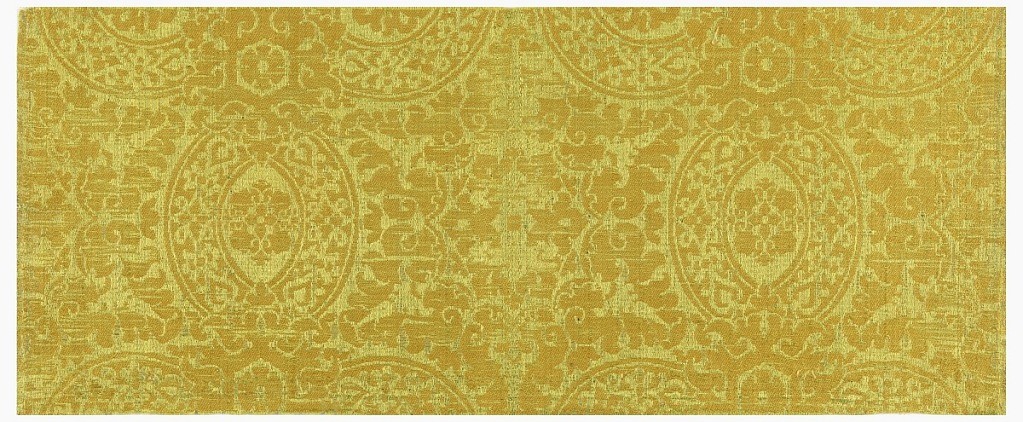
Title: Fragment
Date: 16th century
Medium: silk, linen Technique: plain compound satin
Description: Circular medallions and arabesques in yellow and green. Stylized foliage forms six-sided design separated by oval frames.